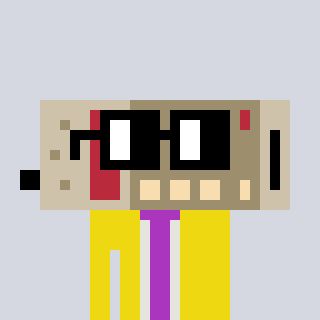
a pixel art character with square black glasses, a cordless phone-shaped head and a yellow-colored body on a cool background